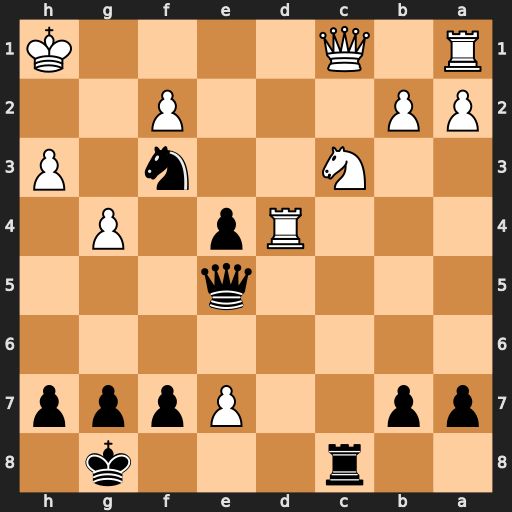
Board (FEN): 2r3k1/pp2Pppp/8/4q3/3Rp1P1/2N2n1P/PP3P2/R1Q4K
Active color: b
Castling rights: -
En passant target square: -
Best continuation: Qh2#